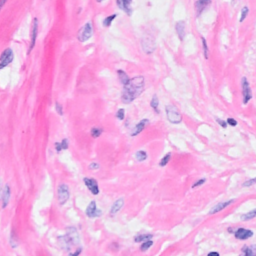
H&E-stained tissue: Breast